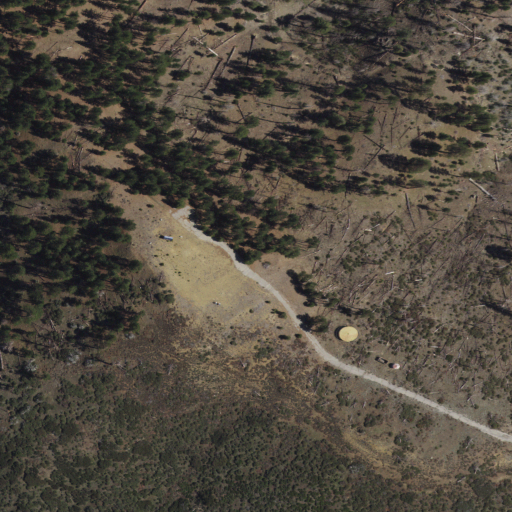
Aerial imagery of mountain in California named Mount Gleason containing shrub, evergreen forest, open development, and low intensity development